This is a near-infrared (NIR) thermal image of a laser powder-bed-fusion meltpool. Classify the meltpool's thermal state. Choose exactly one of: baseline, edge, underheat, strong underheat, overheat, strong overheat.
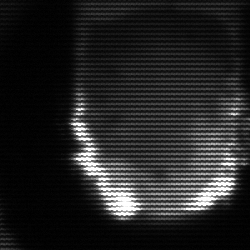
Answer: baseline